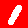
Digit: 1